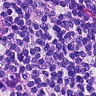
Metastatic tissue present: no